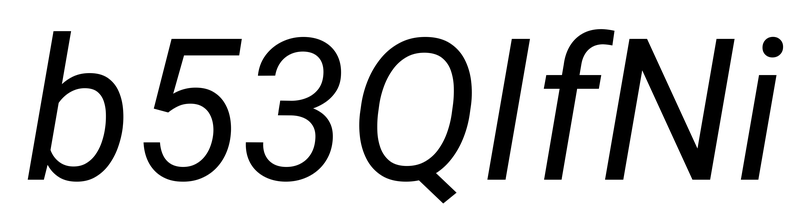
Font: Roboto-Italic_Italic